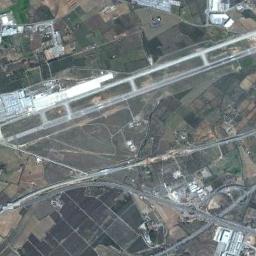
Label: airport